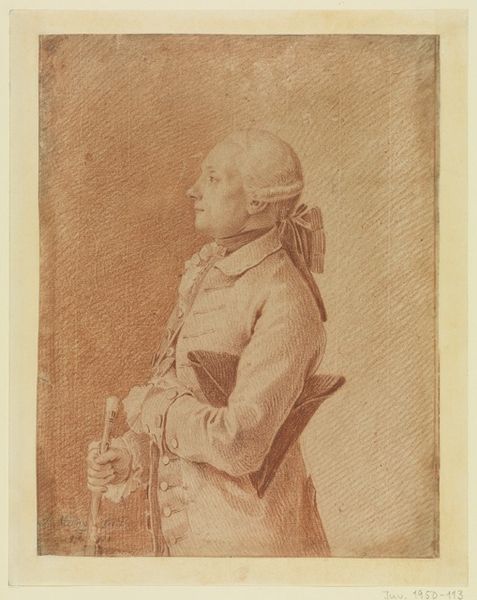
Titel: Herrenbildnis
Künstler: Josef Melling
Standort: Karlsruhe
Institution: Staatliche Kunsthalle Karlsruhe
Schlagwörter: dunkel, hand, kopf, mann, gelb, braun, finger, frankreich, frisur, haar, hell, hintergrund, hut, kreide, licht, mund, nase, ohr, orange, pastell, profil, stirn, vordergrund, weiss, zeichnung, blick, rot, tuch, rock, schleife, anzug, jacke, jung, mütze, arm, augen, band, barock, blass, gesicht, halten, kleidung, kragen, mensch, rahmen, stehen, ärmel, bildnis, herr, hände, portrait, porträt, signatur, auge, gewand, haare, mantel, reich, stehend, adel, blatt, kinn, knopf, kontrast, locke, locken, ohren, puder, vornehm, stock, hase, deutschland, perücke, seitlich, wangen, papier, gehstock, stab, mauer, grafik, graphik, sepia, französisch, friedrich, erhaben, könig, frack, zopf, krawatte, halstuch, seitenansicht, robe, edel, rüschen, knöpfe, gehrock, knopfleiste, masche, striche, stolz, links, druck, druckgrafik, schraffur, radierung, stich, kupfer, seite, schwarzweiß, uniform, schraffiert, dreispitz, manschette, rolle, knauf, halbportrait, halbprofil, portät, gewehr, general, knopfreihe, rötlich, mappe, usa, aufklärung, haarschleife, kupferstich, fritz, rötel, nummer, pferdeschwanz, siluette, perrücke, livre, mozart, stick, protrait, zufrieden, dreizack, rötelzeichnung, elle, dreieckshut, röteln, gewehrlauf, höfling, der alte fritz, rmel, erücke, hnad, 1950, zuversichtlich, emann, hm, halbbildnis, schleie, zeichnungporträt, geklemmt, portra#t, haarrolle, vornem, sitenansicht, dreispüitz, dreihut